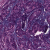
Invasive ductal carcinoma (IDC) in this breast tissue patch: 1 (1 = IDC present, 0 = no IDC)